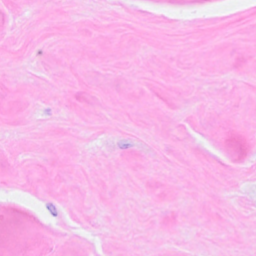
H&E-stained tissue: Breast